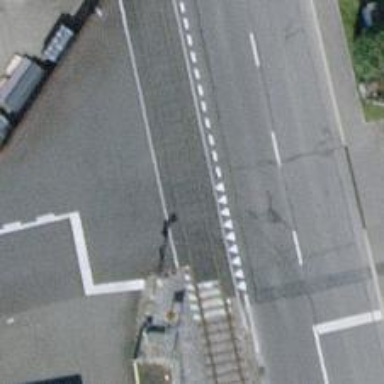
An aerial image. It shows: Railway level crossing.